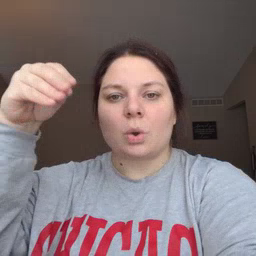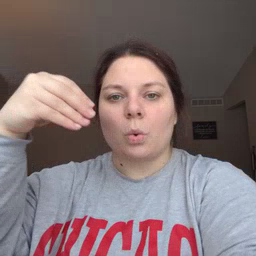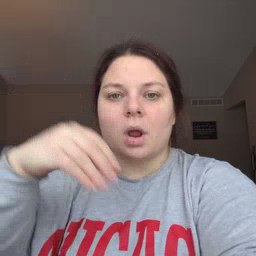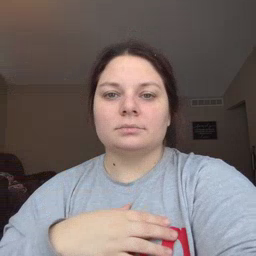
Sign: store